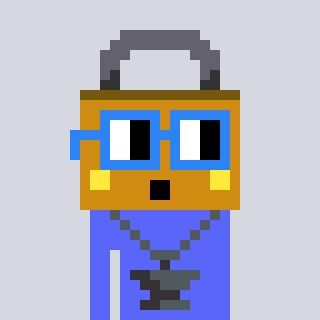
a pixel art character with square blue glasses, a lock-shaped head and a purple-colored body on a cool background